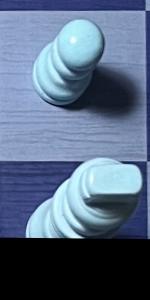
Label: King_White